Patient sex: M
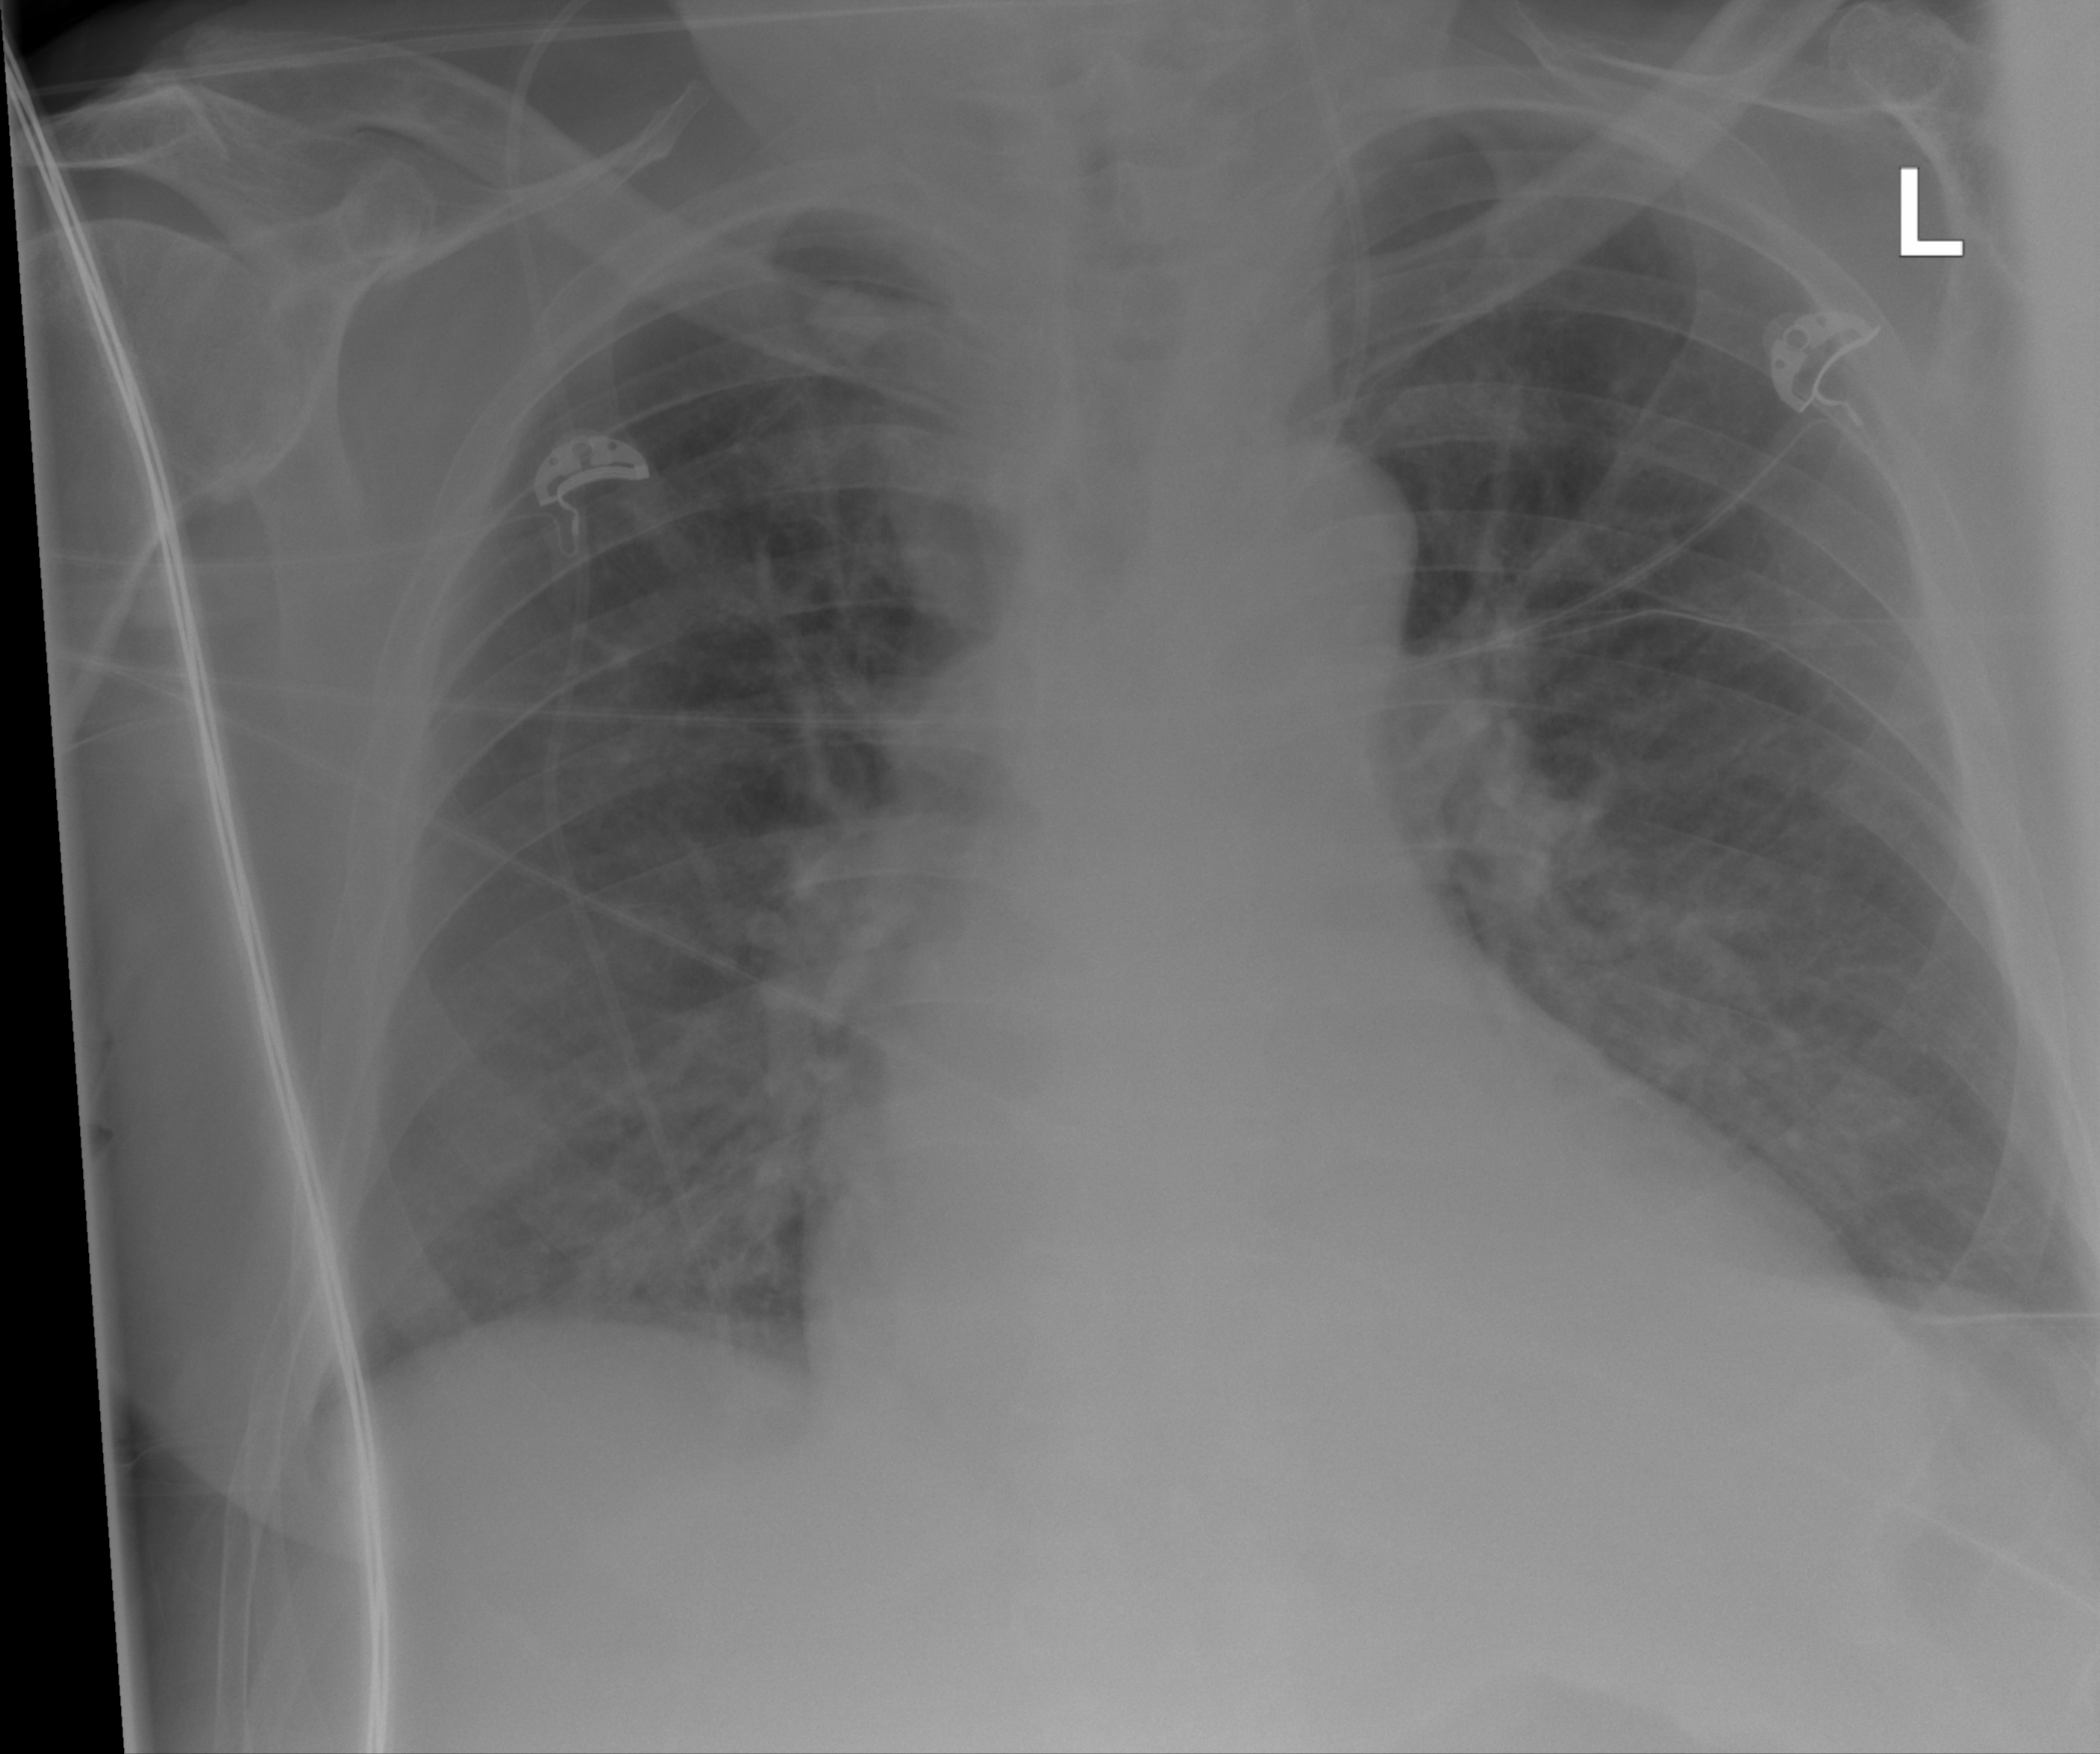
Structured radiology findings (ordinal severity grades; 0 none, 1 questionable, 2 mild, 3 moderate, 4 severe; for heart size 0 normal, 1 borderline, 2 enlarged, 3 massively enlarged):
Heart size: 2
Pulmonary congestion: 2
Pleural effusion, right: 0
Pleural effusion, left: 0
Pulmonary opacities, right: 2
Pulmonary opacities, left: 2
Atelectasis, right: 2
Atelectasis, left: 0